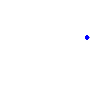
Particle: pion